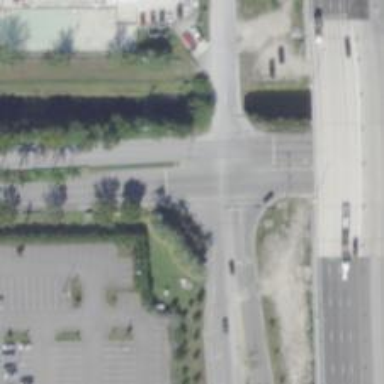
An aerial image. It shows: Asphalt footway with uncontrolled crossing marked by lines.